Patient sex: M
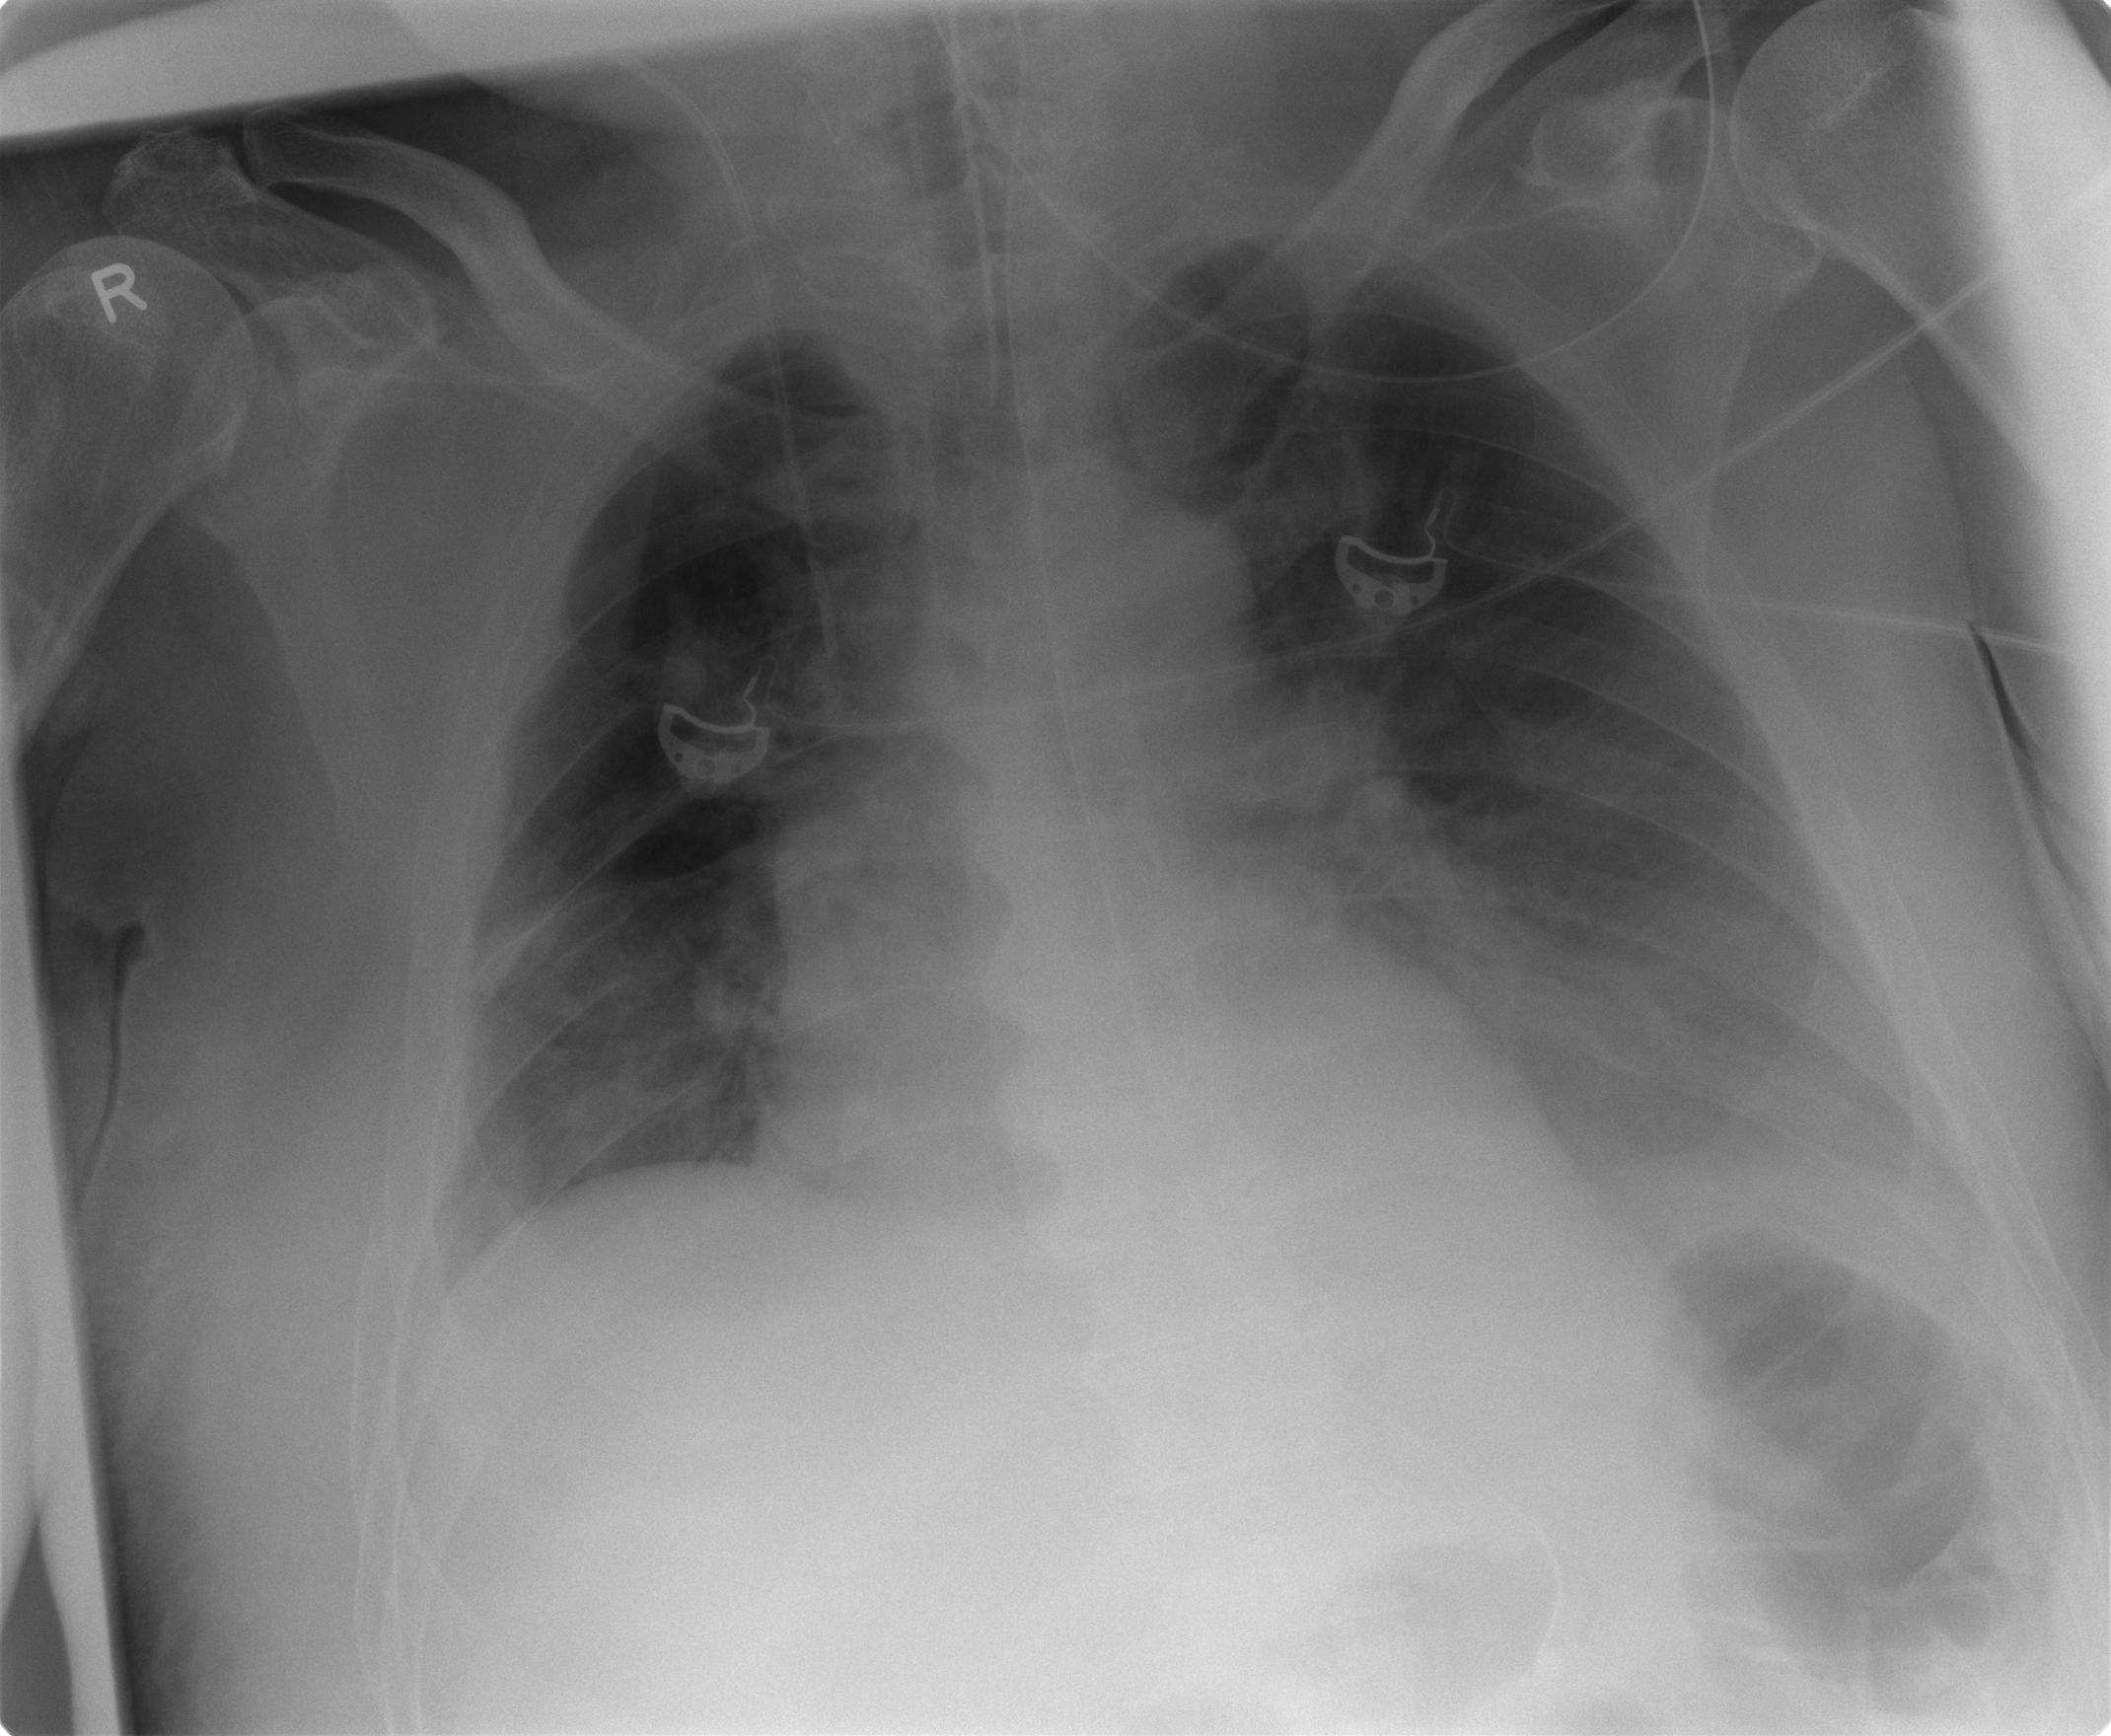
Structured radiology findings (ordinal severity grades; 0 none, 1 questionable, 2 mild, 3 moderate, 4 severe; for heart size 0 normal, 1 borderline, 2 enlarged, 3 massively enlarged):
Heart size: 1
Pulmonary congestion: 1
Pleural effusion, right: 1
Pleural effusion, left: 2
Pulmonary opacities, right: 0
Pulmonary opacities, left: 1
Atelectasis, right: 2
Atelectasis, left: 2